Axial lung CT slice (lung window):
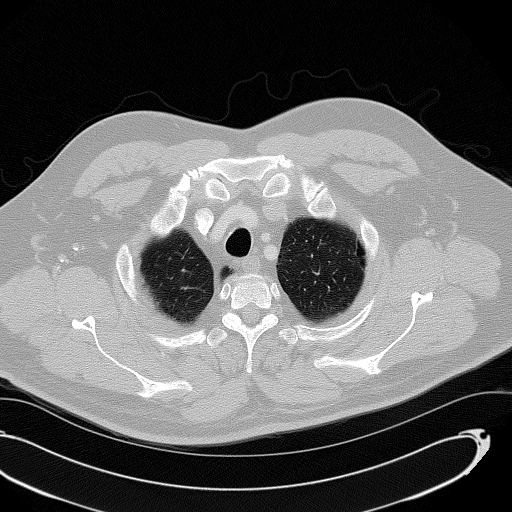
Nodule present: no